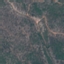
Land use / land cover: HerbaceousVegetation